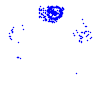
Particle: electron